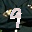
Label: 9